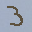
Label: 3